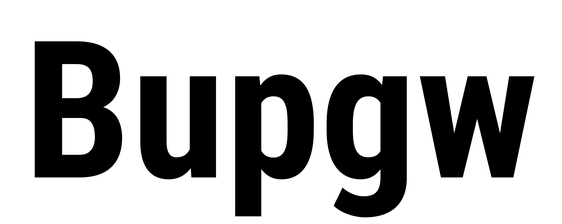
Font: Roboto_Condensed_Bold